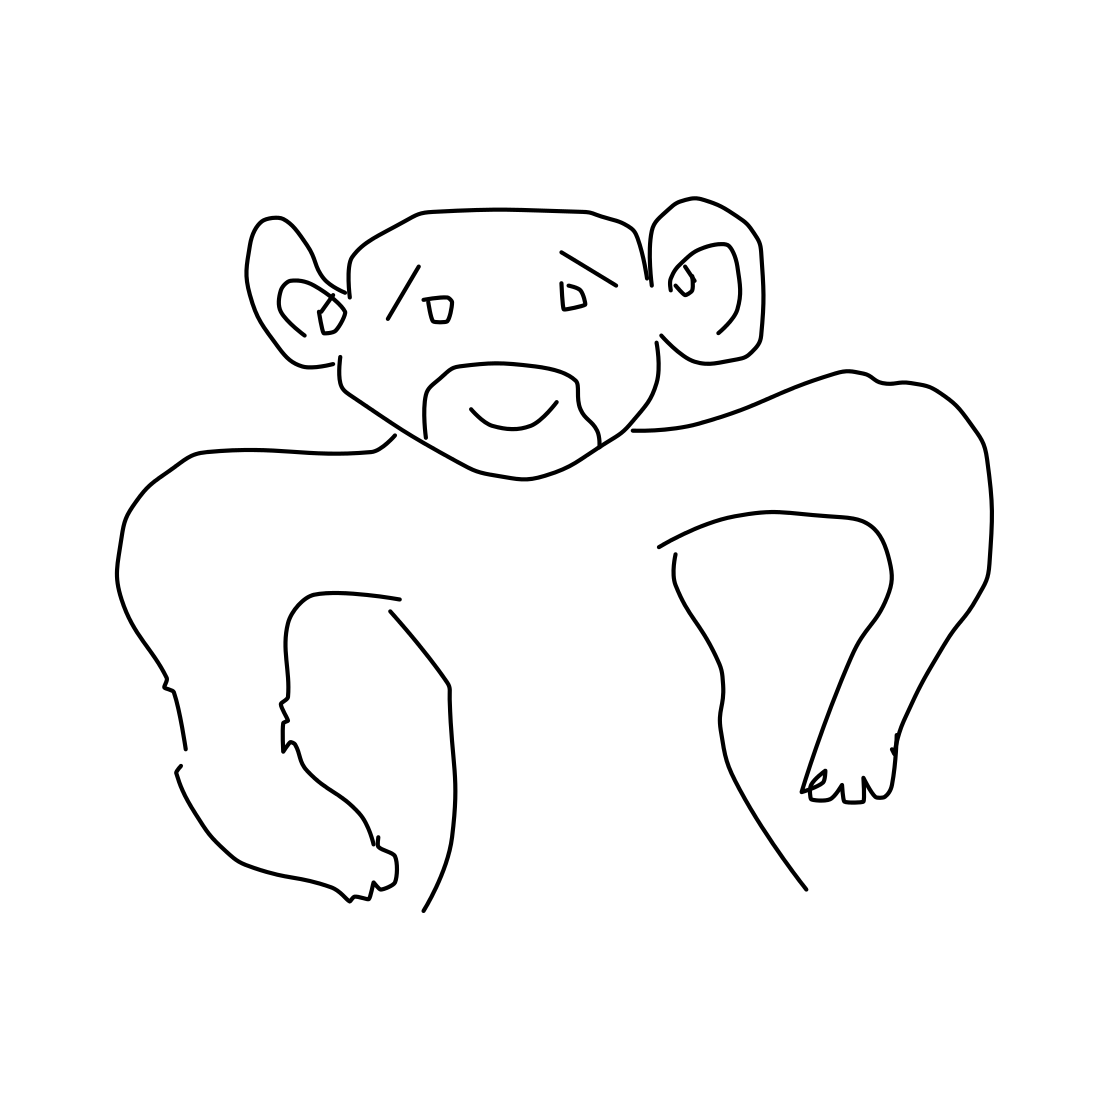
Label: monkey